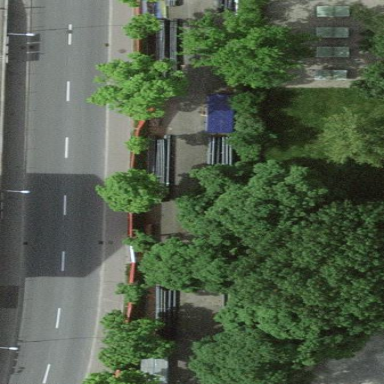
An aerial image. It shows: Bicycle parking area with floor facility.